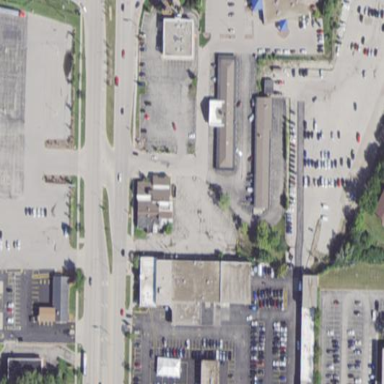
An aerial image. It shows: Car shop.